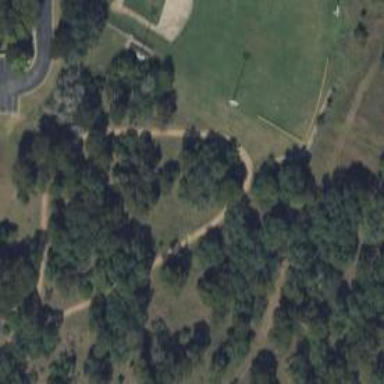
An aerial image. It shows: Path.